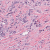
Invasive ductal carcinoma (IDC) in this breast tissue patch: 1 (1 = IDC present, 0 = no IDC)